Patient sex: M
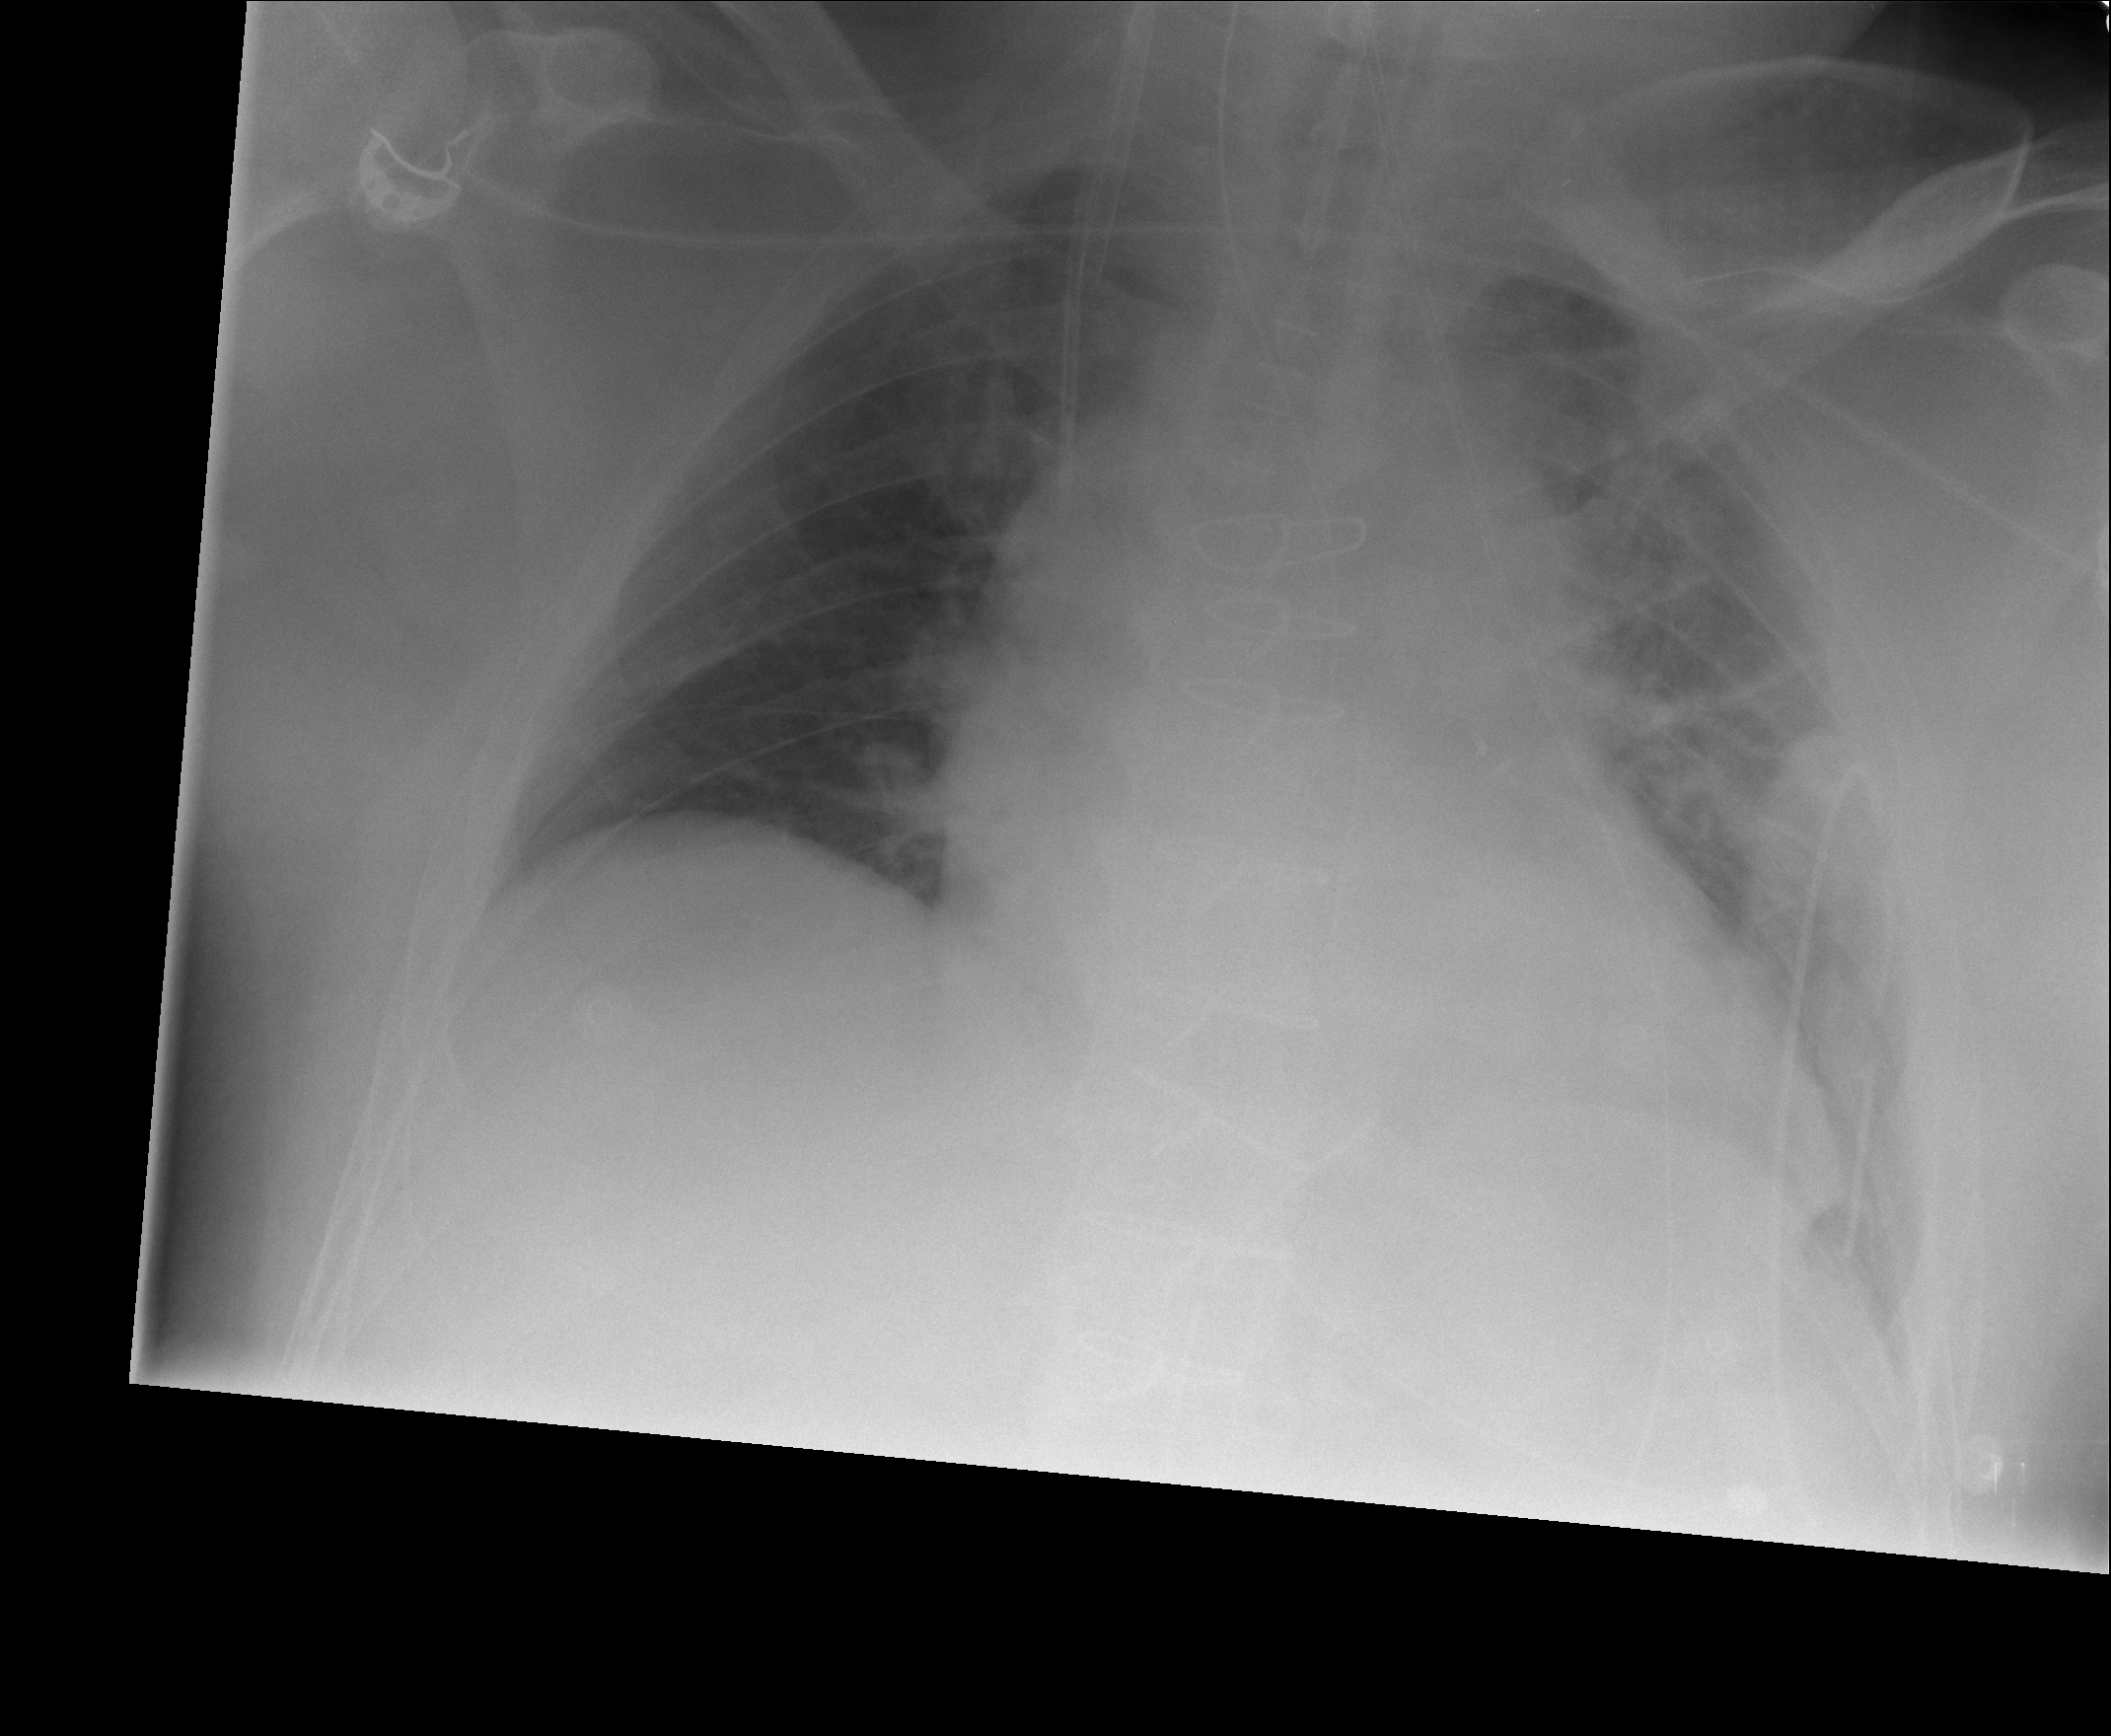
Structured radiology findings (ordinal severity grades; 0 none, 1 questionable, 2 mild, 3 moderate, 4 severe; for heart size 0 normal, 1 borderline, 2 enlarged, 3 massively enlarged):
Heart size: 2
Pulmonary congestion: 2
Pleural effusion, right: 0
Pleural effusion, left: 1
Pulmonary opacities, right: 0
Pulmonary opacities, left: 0
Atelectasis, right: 0
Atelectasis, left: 2